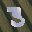
Label: 3